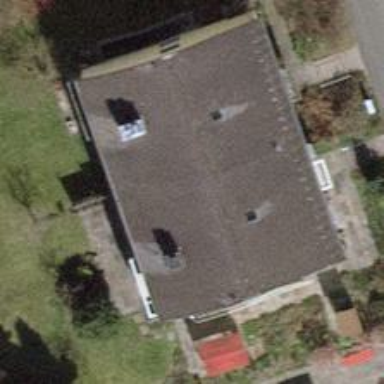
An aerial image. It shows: Building with tile roof.